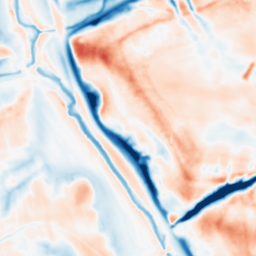
Category: multiscale
Decomposition family: dog
Decomposition parameters: sigma_low: 1
sigma_high: 10
Upsampling method: cubic_mitchell
Upsampling parameters: scale: 2
Upsampling scale: 2